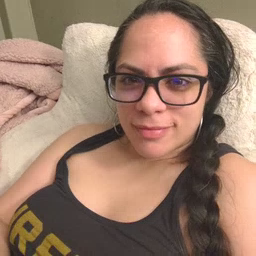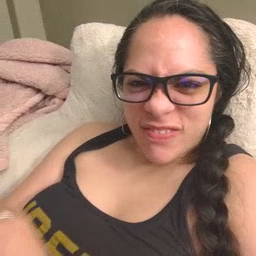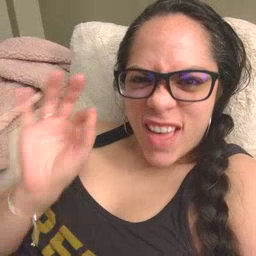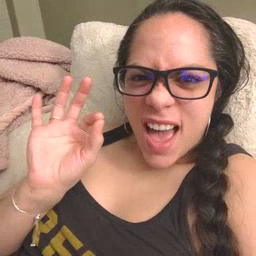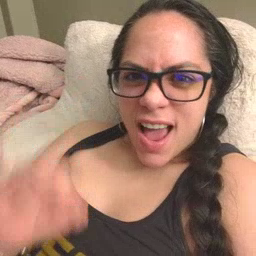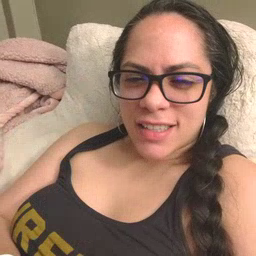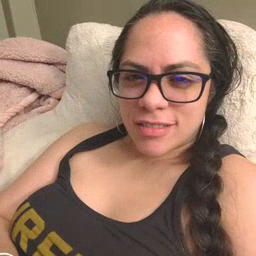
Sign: find